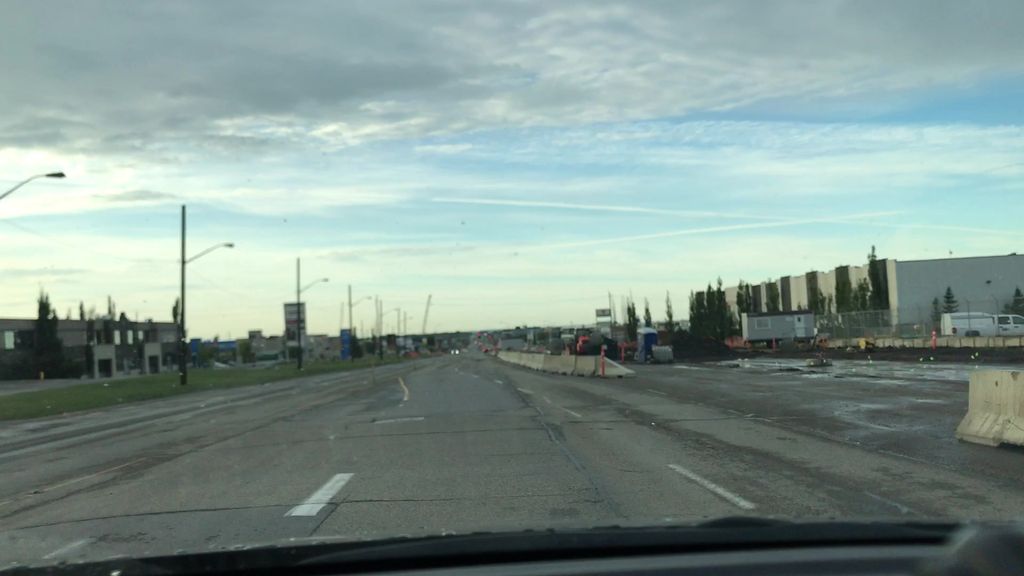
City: edmonton